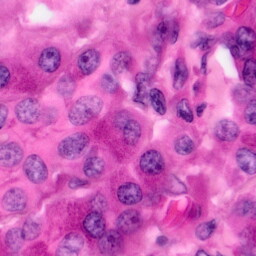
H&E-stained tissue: Pancreatic